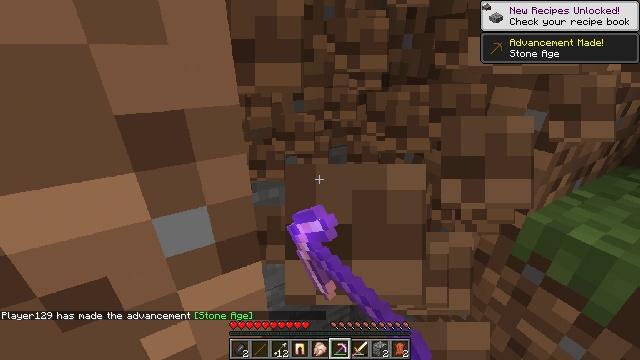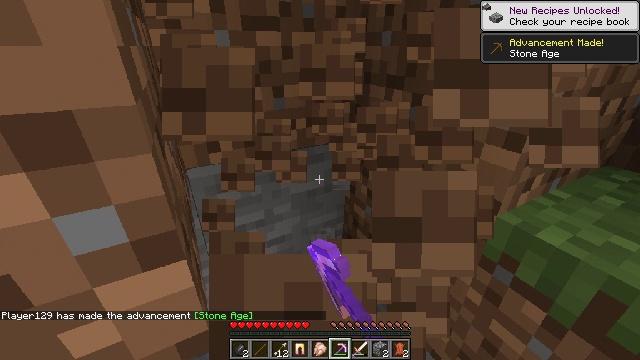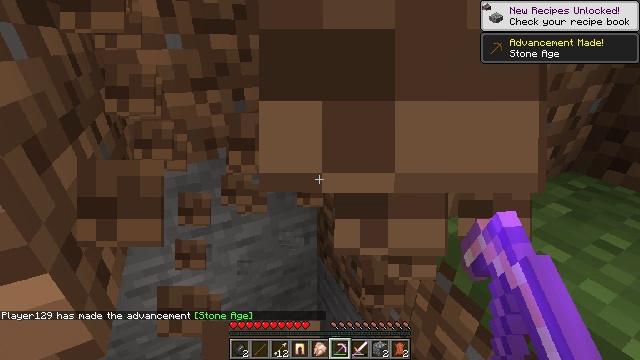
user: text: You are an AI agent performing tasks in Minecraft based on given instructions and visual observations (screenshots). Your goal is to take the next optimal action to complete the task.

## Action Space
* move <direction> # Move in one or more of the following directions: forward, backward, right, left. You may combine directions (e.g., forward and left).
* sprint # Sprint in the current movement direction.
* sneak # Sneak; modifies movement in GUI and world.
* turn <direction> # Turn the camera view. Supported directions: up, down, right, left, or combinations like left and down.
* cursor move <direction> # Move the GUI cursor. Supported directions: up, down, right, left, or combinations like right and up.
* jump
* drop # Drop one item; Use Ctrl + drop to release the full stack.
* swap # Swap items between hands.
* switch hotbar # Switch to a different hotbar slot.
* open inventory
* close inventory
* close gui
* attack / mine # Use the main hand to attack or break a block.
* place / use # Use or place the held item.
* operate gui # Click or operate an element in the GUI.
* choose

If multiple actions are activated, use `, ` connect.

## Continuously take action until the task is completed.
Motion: motion action
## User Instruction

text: Break the dirt block.
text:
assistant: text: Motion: move right, attack / mine
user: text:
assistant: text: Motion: move right, attack / mine
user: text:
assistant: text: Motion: attack / mine